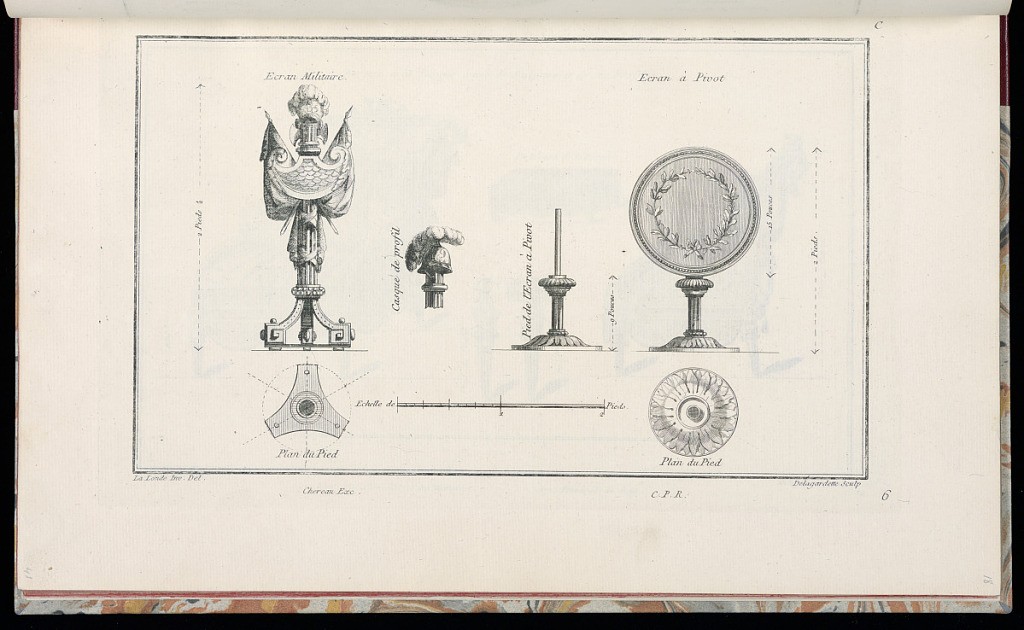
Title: Ecran Militaire [et] Ecran à Pivot
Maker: Richard de Lalonde, French, active 1780–96
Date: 1775-1788
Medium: Etching on off-white laid paper
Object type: Print
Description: Designs for two screens. The screen at left is decorated with military attributes, including a plumed helmet, flags, crossed axes, and bound fasces. The screen at right is round and decorated with ribbon-bound laurel branches; it is carved with bead course and gadrooning. Below the screens are designs for their bases; between them, details of the plumed helmet of the left screen, and the foot of the right screen. The plate is signed and numbered.